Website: lowes
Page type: orders-overview
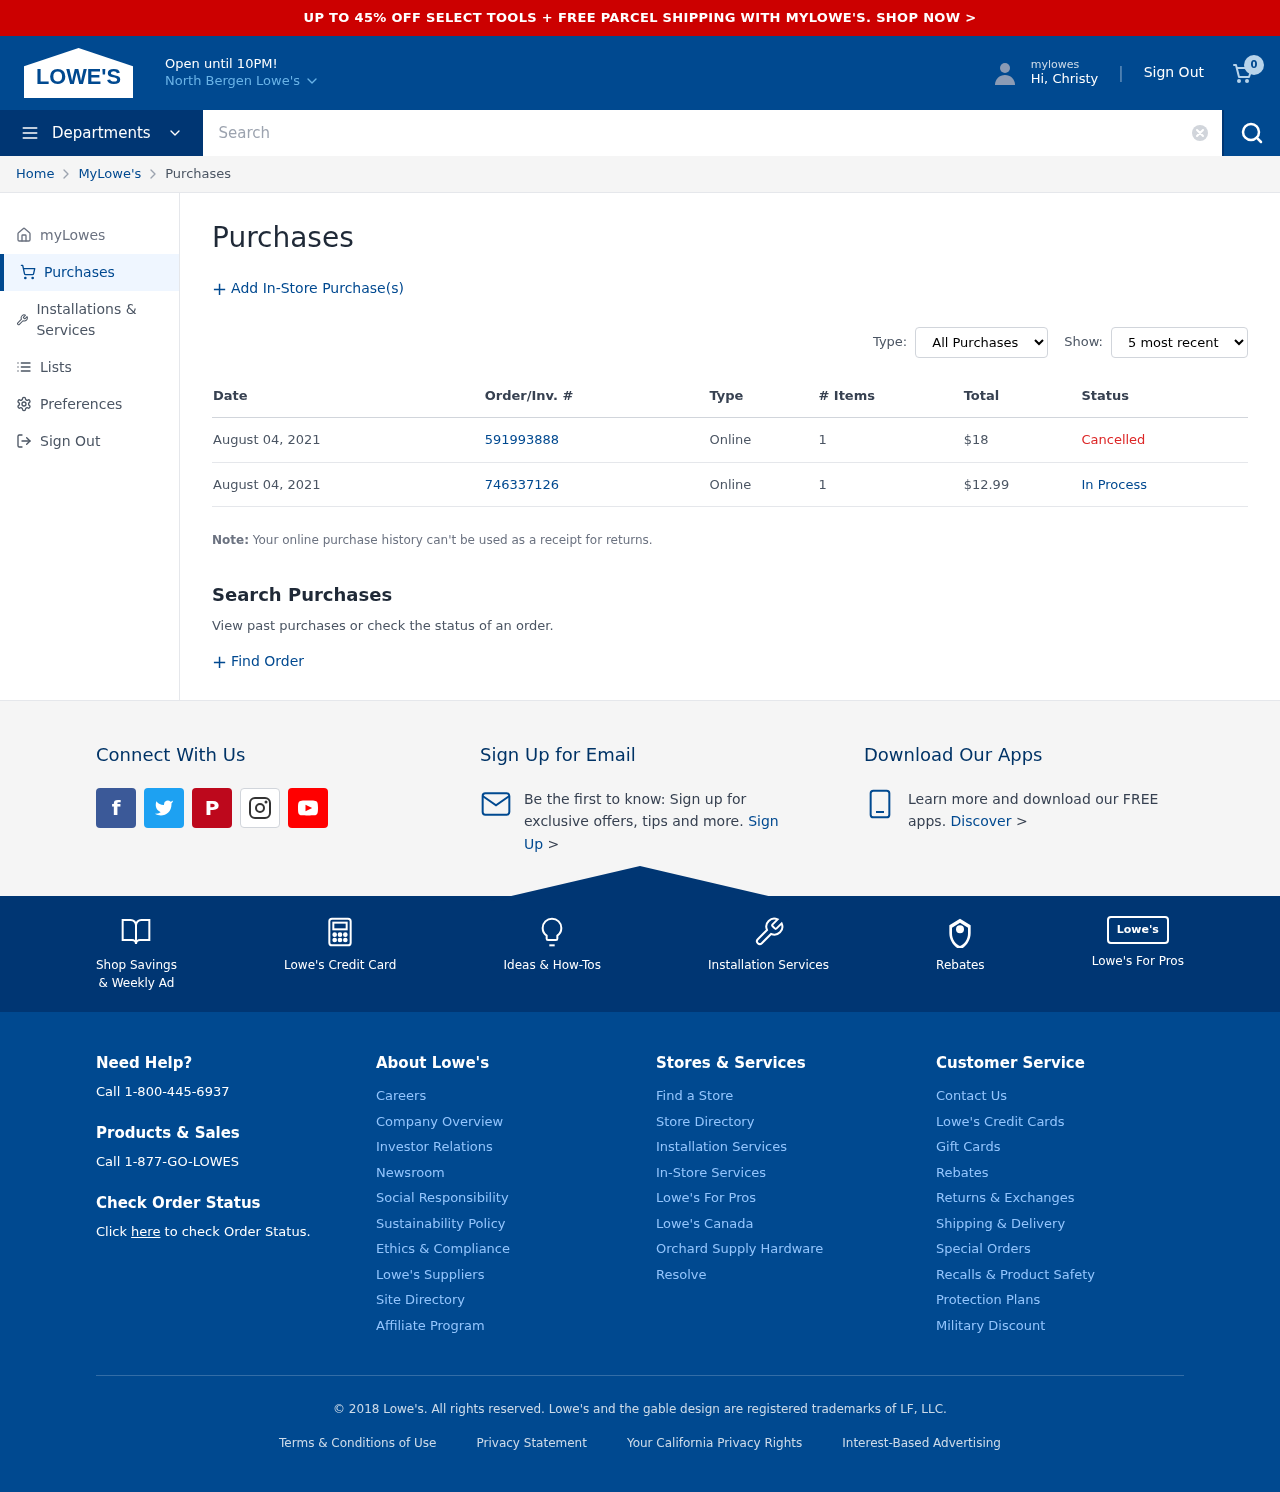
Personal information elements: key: PII_FIRSTNAME
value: Christy
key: PII_CITY
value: North Bergen
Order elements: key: ORDER_NUM_ITEMS
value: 0
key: ORDER_DATE
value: August 04, 2021
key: ORDER_ID
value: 591993888
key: ORDER_NUM_ITEMS
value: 1
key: ORDER_TOTAL
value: $18
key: ORDER_DATE2
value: August 04, 2021
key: ORDER_ID2
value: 746337126
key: ORDER_NUM_ITEMS2
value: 1
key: ORDER_TOTAL2
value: $12.99
Search elements: key: HEADER_SEARCH
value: Search